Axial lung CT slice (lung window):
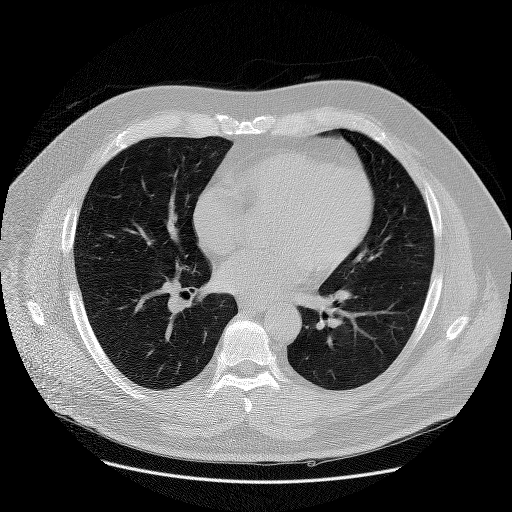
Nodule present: no